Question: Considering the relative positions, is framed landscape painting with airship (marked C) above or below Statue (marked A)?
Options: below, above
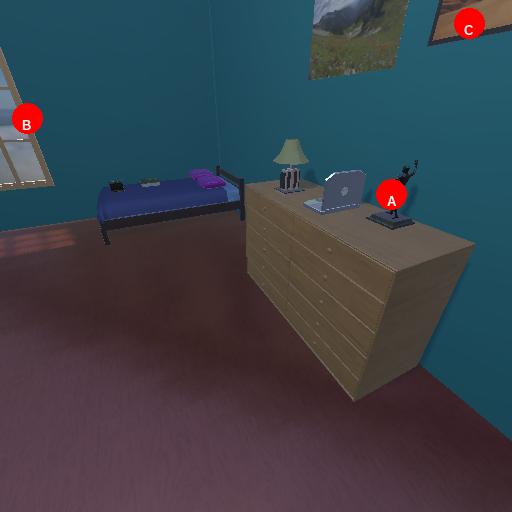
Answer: below